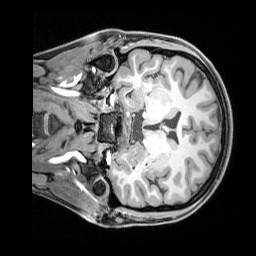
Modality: T1w
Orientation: coronal
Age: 23
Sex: female
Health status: healthy
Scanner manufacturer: siemens
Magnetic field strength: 3 T
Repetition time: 1.65 s
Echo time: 0.00182 s